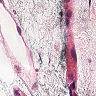
Metastatic tissue present: no